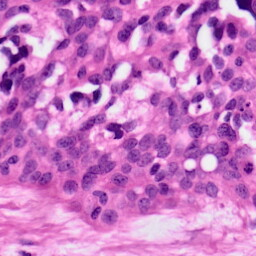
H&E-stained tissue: Ovarian